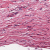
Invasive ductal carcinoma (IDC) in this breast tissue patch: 0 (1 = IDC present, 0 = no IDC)